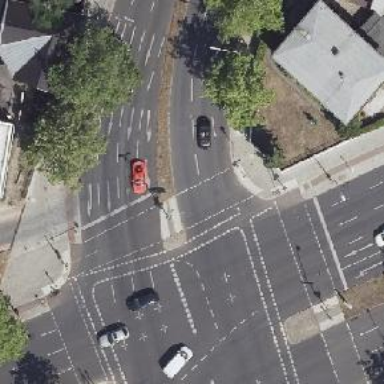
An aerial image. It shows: Asphalt footway with crossing controlled by traffic signals.